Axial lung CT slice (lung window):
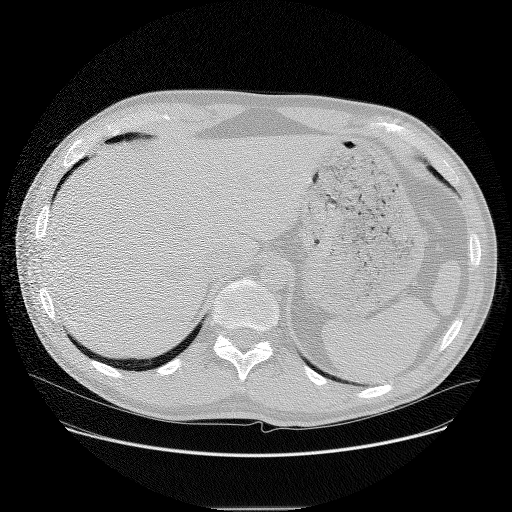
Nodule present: no